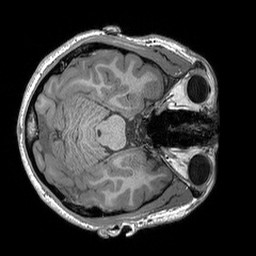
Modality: T1w
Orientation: axial
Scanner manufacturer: siemens
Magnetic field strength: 3 T
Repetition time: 2.3 s
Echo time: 0.00298 s